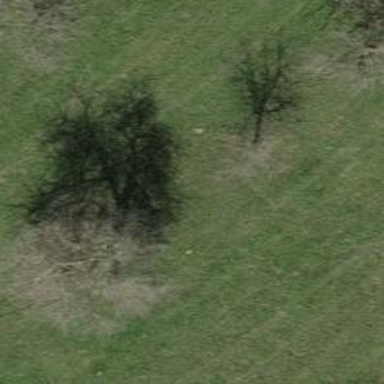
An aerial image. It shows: Beautiful tree in nature.